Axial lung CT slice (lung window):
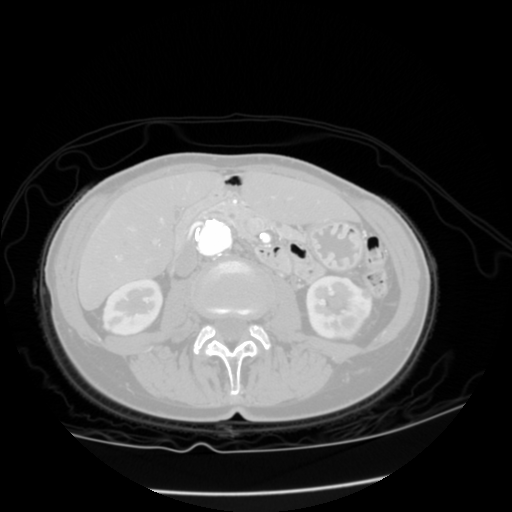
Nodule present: no